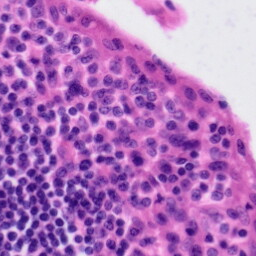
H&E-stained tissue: Tonsil